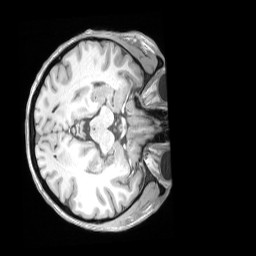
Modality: T1w
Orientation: axial
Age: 33
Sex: female
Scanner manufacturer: siemens
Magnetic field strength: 3 T
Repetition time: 2.53 s
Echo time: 0.00164 s